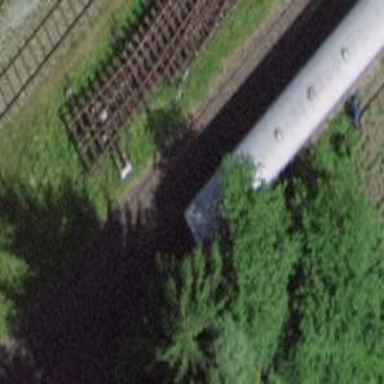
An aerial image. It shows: Railway yard with one track in service.